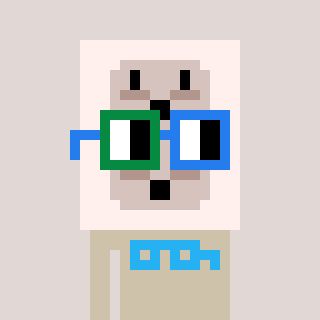
a pixel art character with square green and blue glasses, a outlet-shaped head and a bege-colored body on a warm background